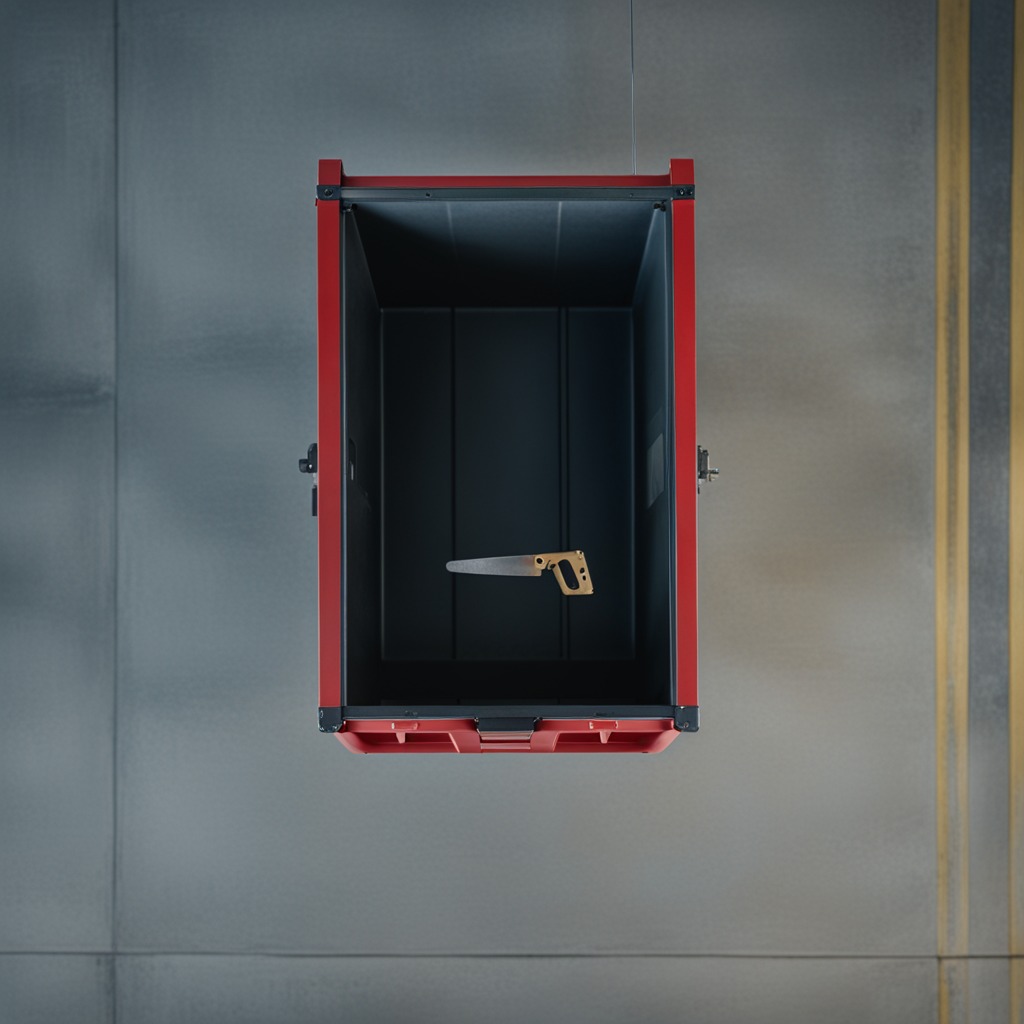
A metal saw is lying on a toolbox surface in an airplane hangar workshop 8K.